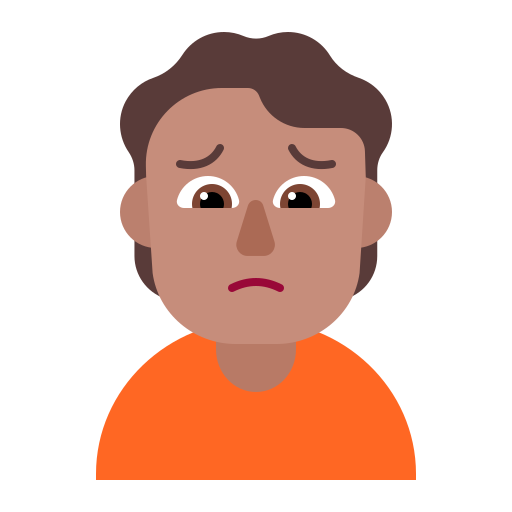
person frowning flat